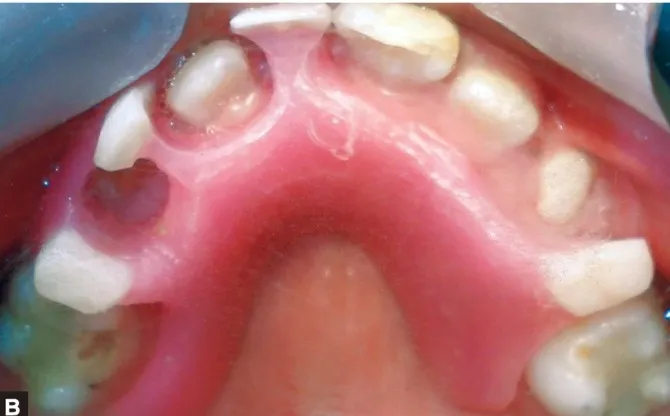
And
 Upper arch.
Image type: radiology (ct)